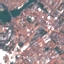
Land use / land cover class: Residential